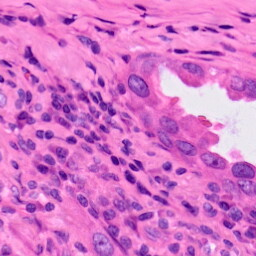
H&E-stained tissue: Lung